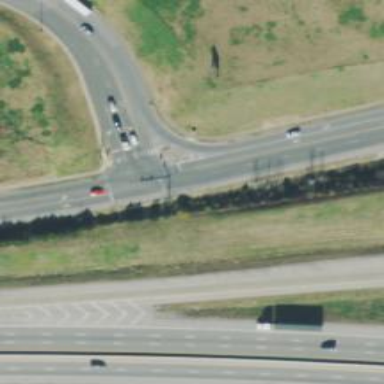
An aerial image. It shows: Tertiary link road.